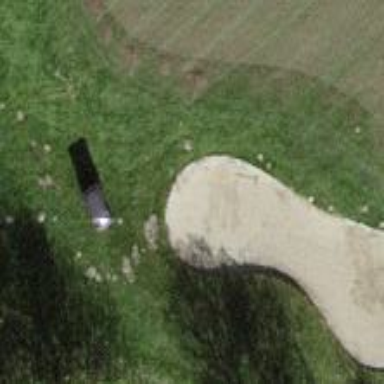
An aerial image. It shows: Sand bunker on golf course.